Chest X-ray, PA view. Patient: 24 years old, sex F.
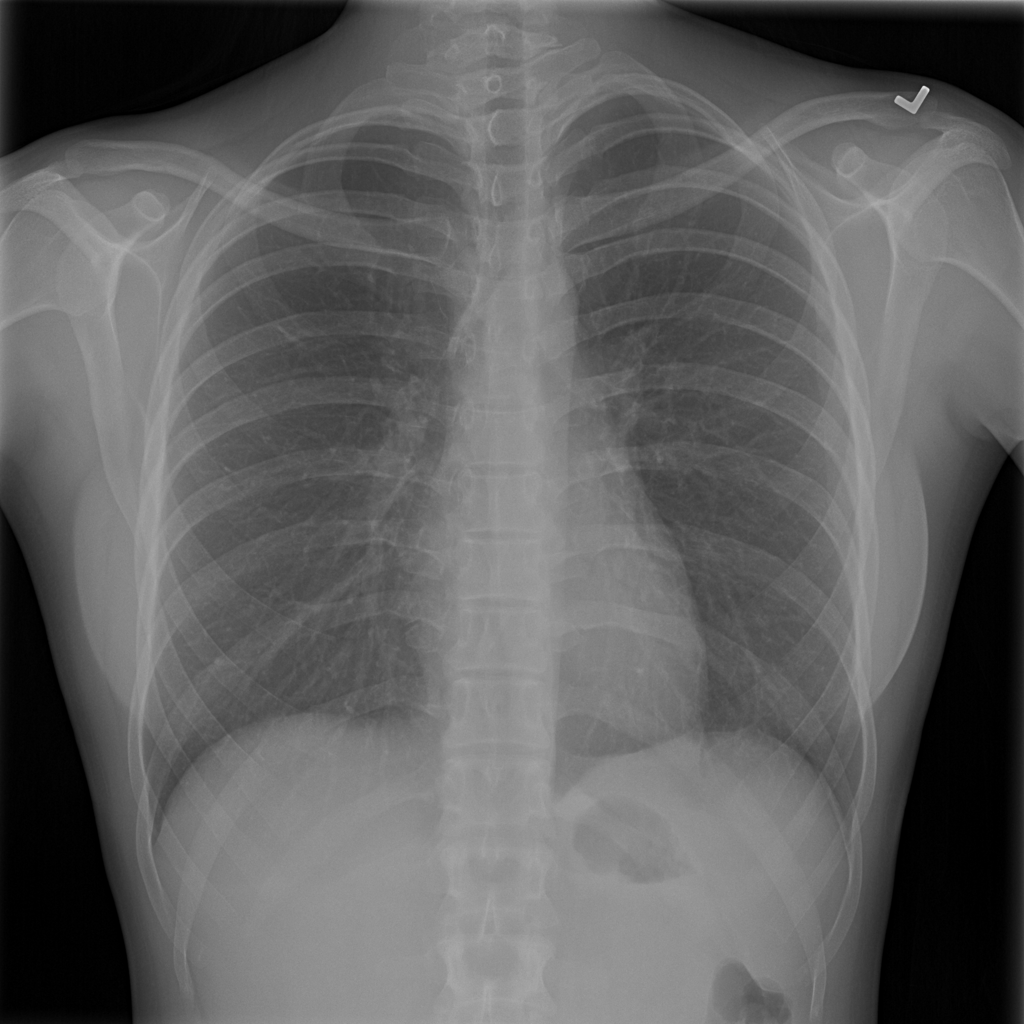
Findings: No Finding